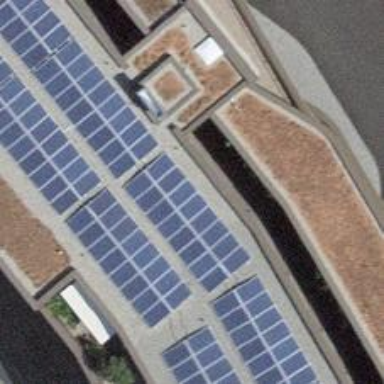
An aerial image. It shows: Solar power generator.